Question: I have a requirement to create 3 square buttons at bottom of the page. All of them must be aligned and their size should be square.
So far, I have created a horizontal stackview and created autolayout constrains 50 from the left, 50 from the right, 10 from the bottom and set the stackview height as 60.
How can I create square buttons, since the stackview subview width is dynamic and determined at run time?
How can I set an equal aspect ratio for these three buttons?

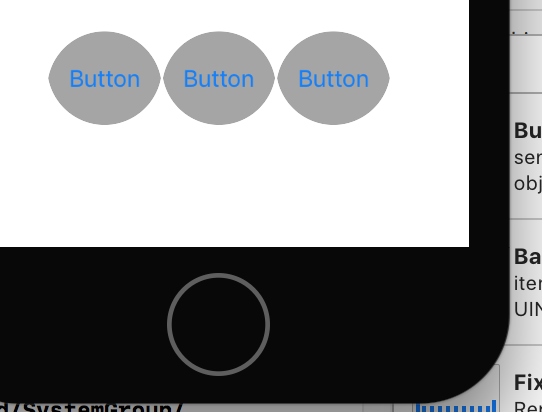
Answer: Don't set the stack view height; let the content determine that.
You haven't said exactly how you want the buttons laid out, but I assume you want them equally distributed.
1. Put the buttons in a horizontal stack view
2. Constrain the leading, trailing and bottom edges of the stack view to the superview
3. Set the stack view's alignment to "Fill" and distribution to "equal spacing"
4. On each button, create an aspect ratio constraint between its width and its height of 1:1
5. If you want a minimum height for the buttons, set a >= height constraint on one of them
6. If you want a fixed height for the buttons, set a = height constraint on one of them